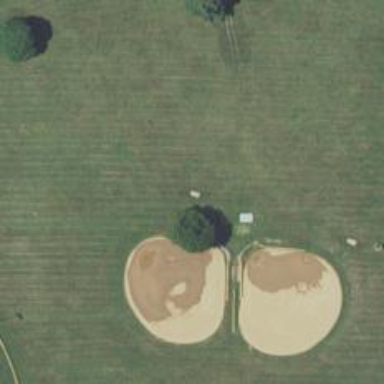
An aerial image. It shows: Disc golf tee area.